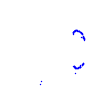
Particle: proton